Question: I'm extracting the outline of blob the following way:
'''
bw = im2bw(image, threshold);
boundaries = bwboundaries(bw);
plot(boundaries(:, 2), boundaries(:, 1), 'k', 'LineWidth', 2);
'''
what I would like to do now, is to scale 'boundaries' so that I can plot a smaller version of the 'boundaries' inside the original 'boundaries'. Is there an easy way to do this?
Here's an example on what the result should look like: black is the original bounding box, and red is the same bounding box, just scaled (but with same center as black box).

I guess I can scale each point individually, but then I still have to recenter the coordinates. Is there a better way of doing this?
'''
scale = 0.7
nbr_points = size(b, 1);
b_min = nan(nbr_points, 2);
for k = 1 : nbr_points
b_min(k, :) = ([scale 0; 0 scale] * b(k, 1:2)')';
end
'''
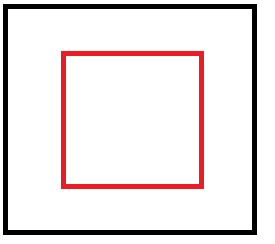
Answer: Just creating a function which does this should be easy.
'''
function scaledB = scaleBoundaries(B,scaleFactor)
% B is a cell array of boundaries. The output is a cell array
% containing the scaled boundaries, with the same center of mass
% as the input boundaries.
%%
for k = 1:length(B)
scaledB{k} = B{k} .* scaleFactor;
com = mean(B{k}); % Take the center of mass of each boundary
sCom = mean(scaledB{k}); % Take the center of mass of each scaled boundary
difference = com-sCom; % Difference between the centers of mass
% Recenter the scaled boundaries, by adding the difference in the
% centers of mass to the scaled boundaries:
scaledB{k}(:,1) = scaledB{k}(:,1) + difference(1);
scaledB{k}(:,2) = scaledB{k}(:,2) + difference(2);
end
end
'''
Or did you want to avoid something unoptimized for speed purposes?